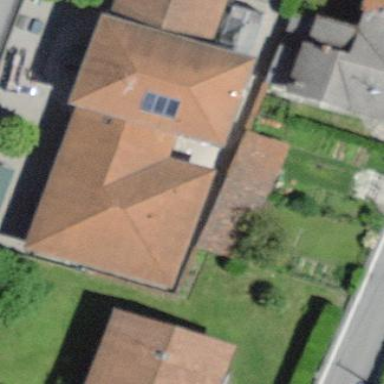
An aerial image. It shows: Kindergarten building.